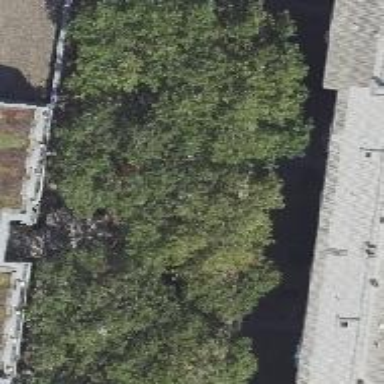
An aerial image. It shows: Deciduous broadleaved tree.